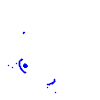
Particle: proton